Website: crate-barrel
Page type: customer-info-address
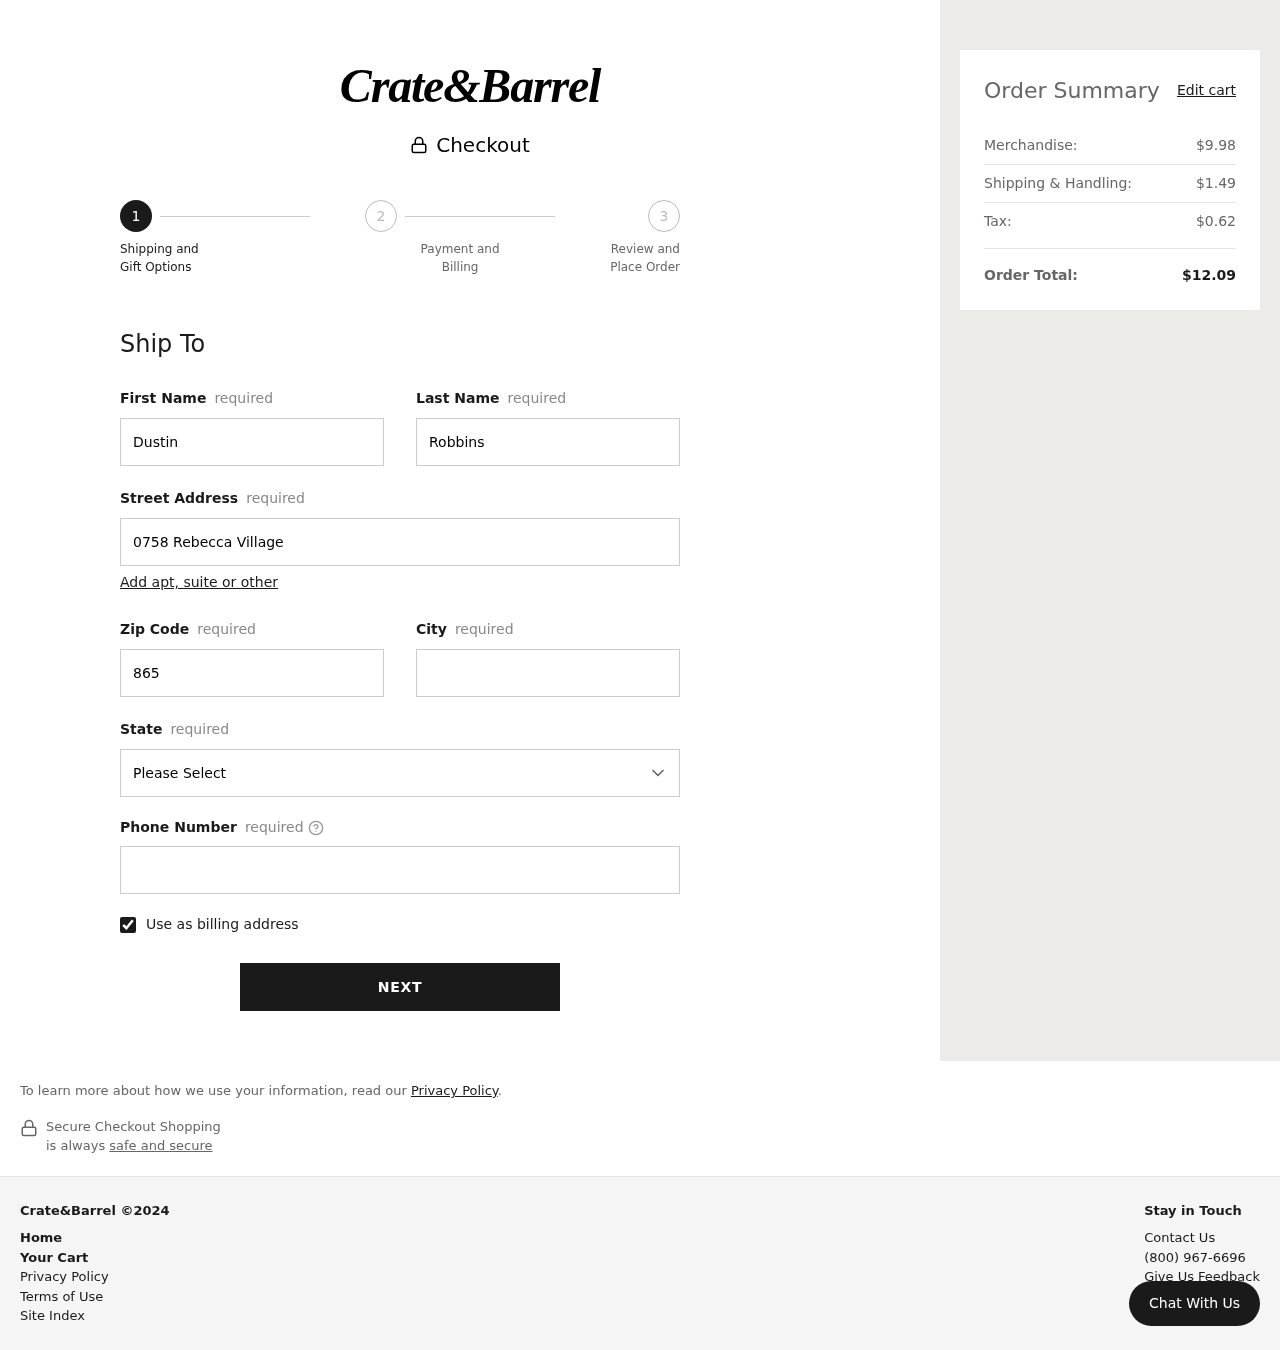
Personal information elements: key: PII_CITY
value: Reevesstad
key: PII_FIRSTNAME
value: Dustin
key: PII_LASTNAME
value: Robbins
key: PII_PHONE
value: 2033886750
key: PII_POSTCODE
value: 86513
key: PII_STATE
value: Michigan
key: PII_STREET
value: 0758 Rebecca Village
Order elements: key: ORDER_SUBTOTAL
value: $9.98
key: ORDER_SHIPPING_COST
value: $1.49
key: ORDER_TAX
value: $0.62
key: ORDER_TOTAL
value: $12.09